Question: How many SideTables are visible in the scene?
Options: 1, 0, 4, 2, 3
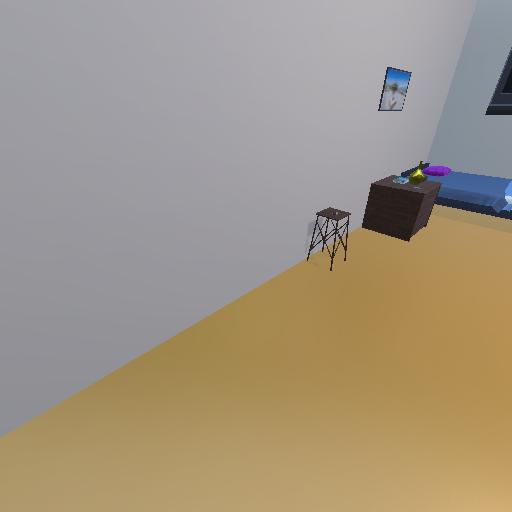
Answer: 1